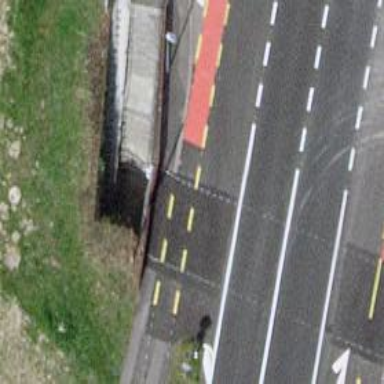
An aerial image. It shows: Cycleway.